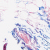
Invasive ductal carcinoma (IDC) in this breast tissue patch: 0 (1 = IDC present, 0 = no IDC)